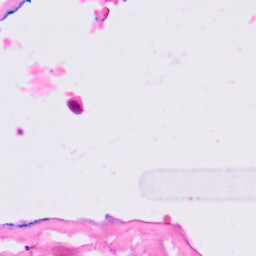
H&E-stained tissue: Lung